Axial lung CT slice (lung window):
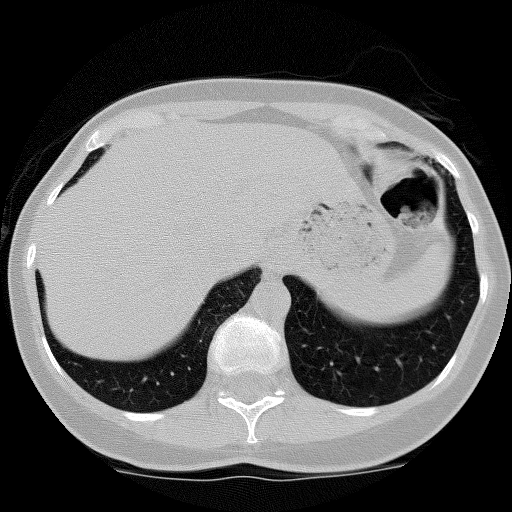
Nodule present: no